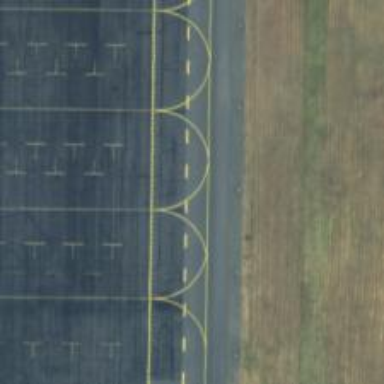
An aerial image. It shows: View of taxiway at the airport.